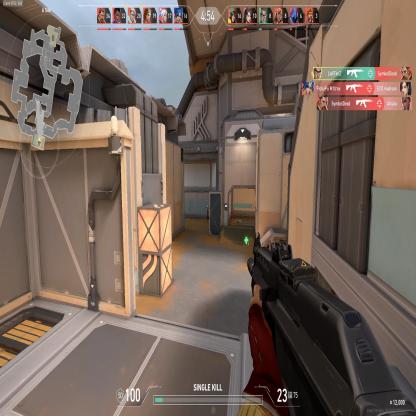
Label: enemy